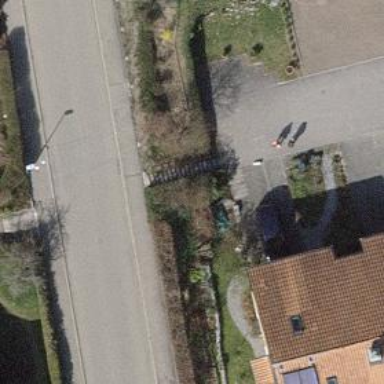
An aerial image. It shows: Paved steps on the road.